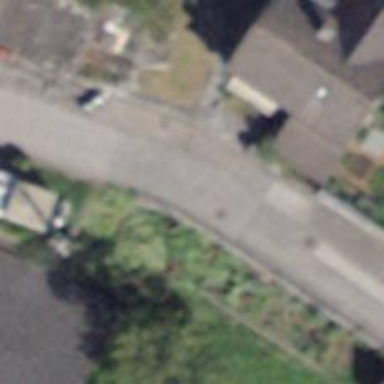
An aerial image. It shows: Residential road without sidewalk.